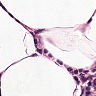
Metastatic tissue present: no